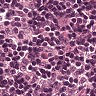
Metastatic tissue present: no